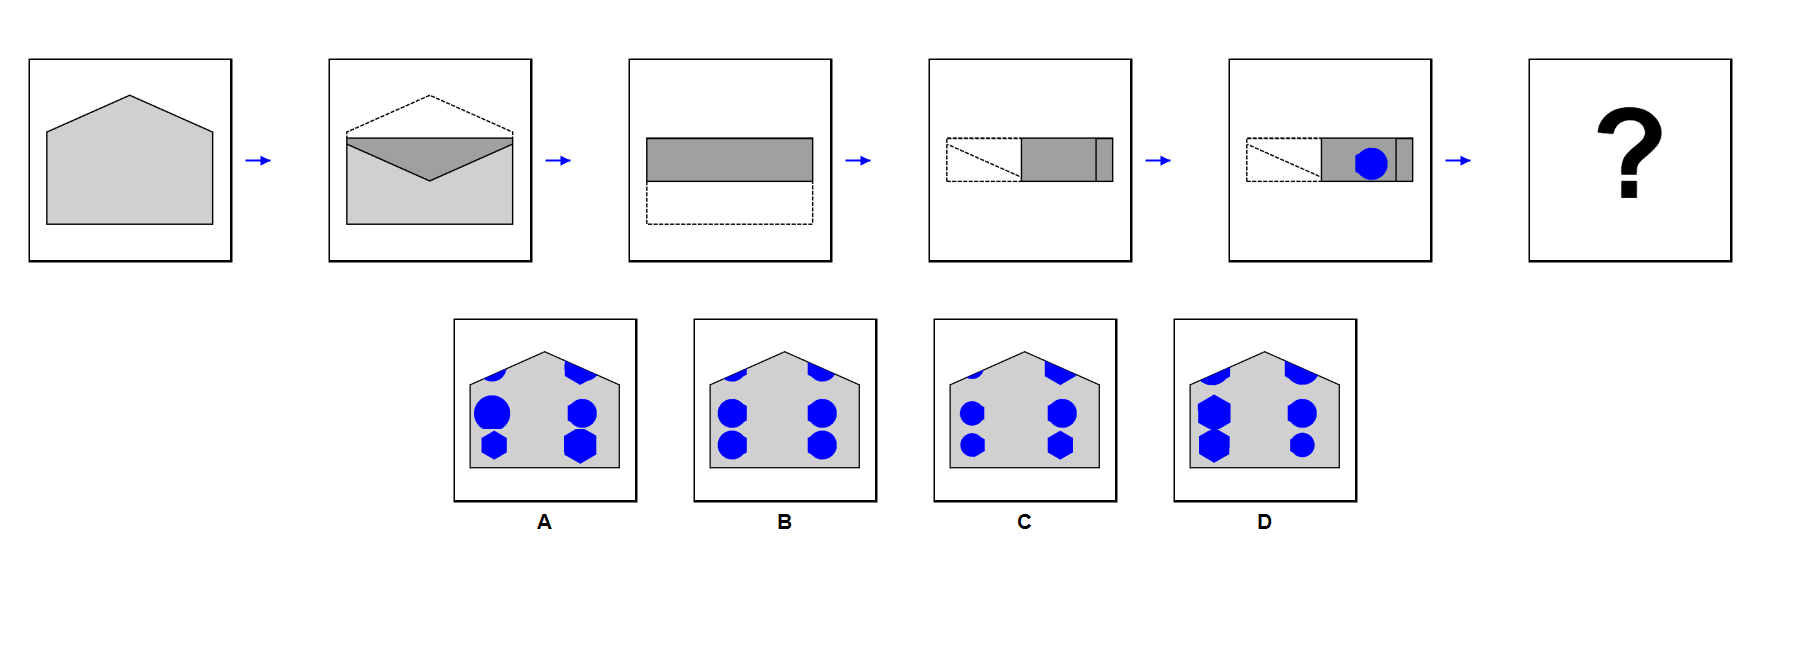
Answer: B